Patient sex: M
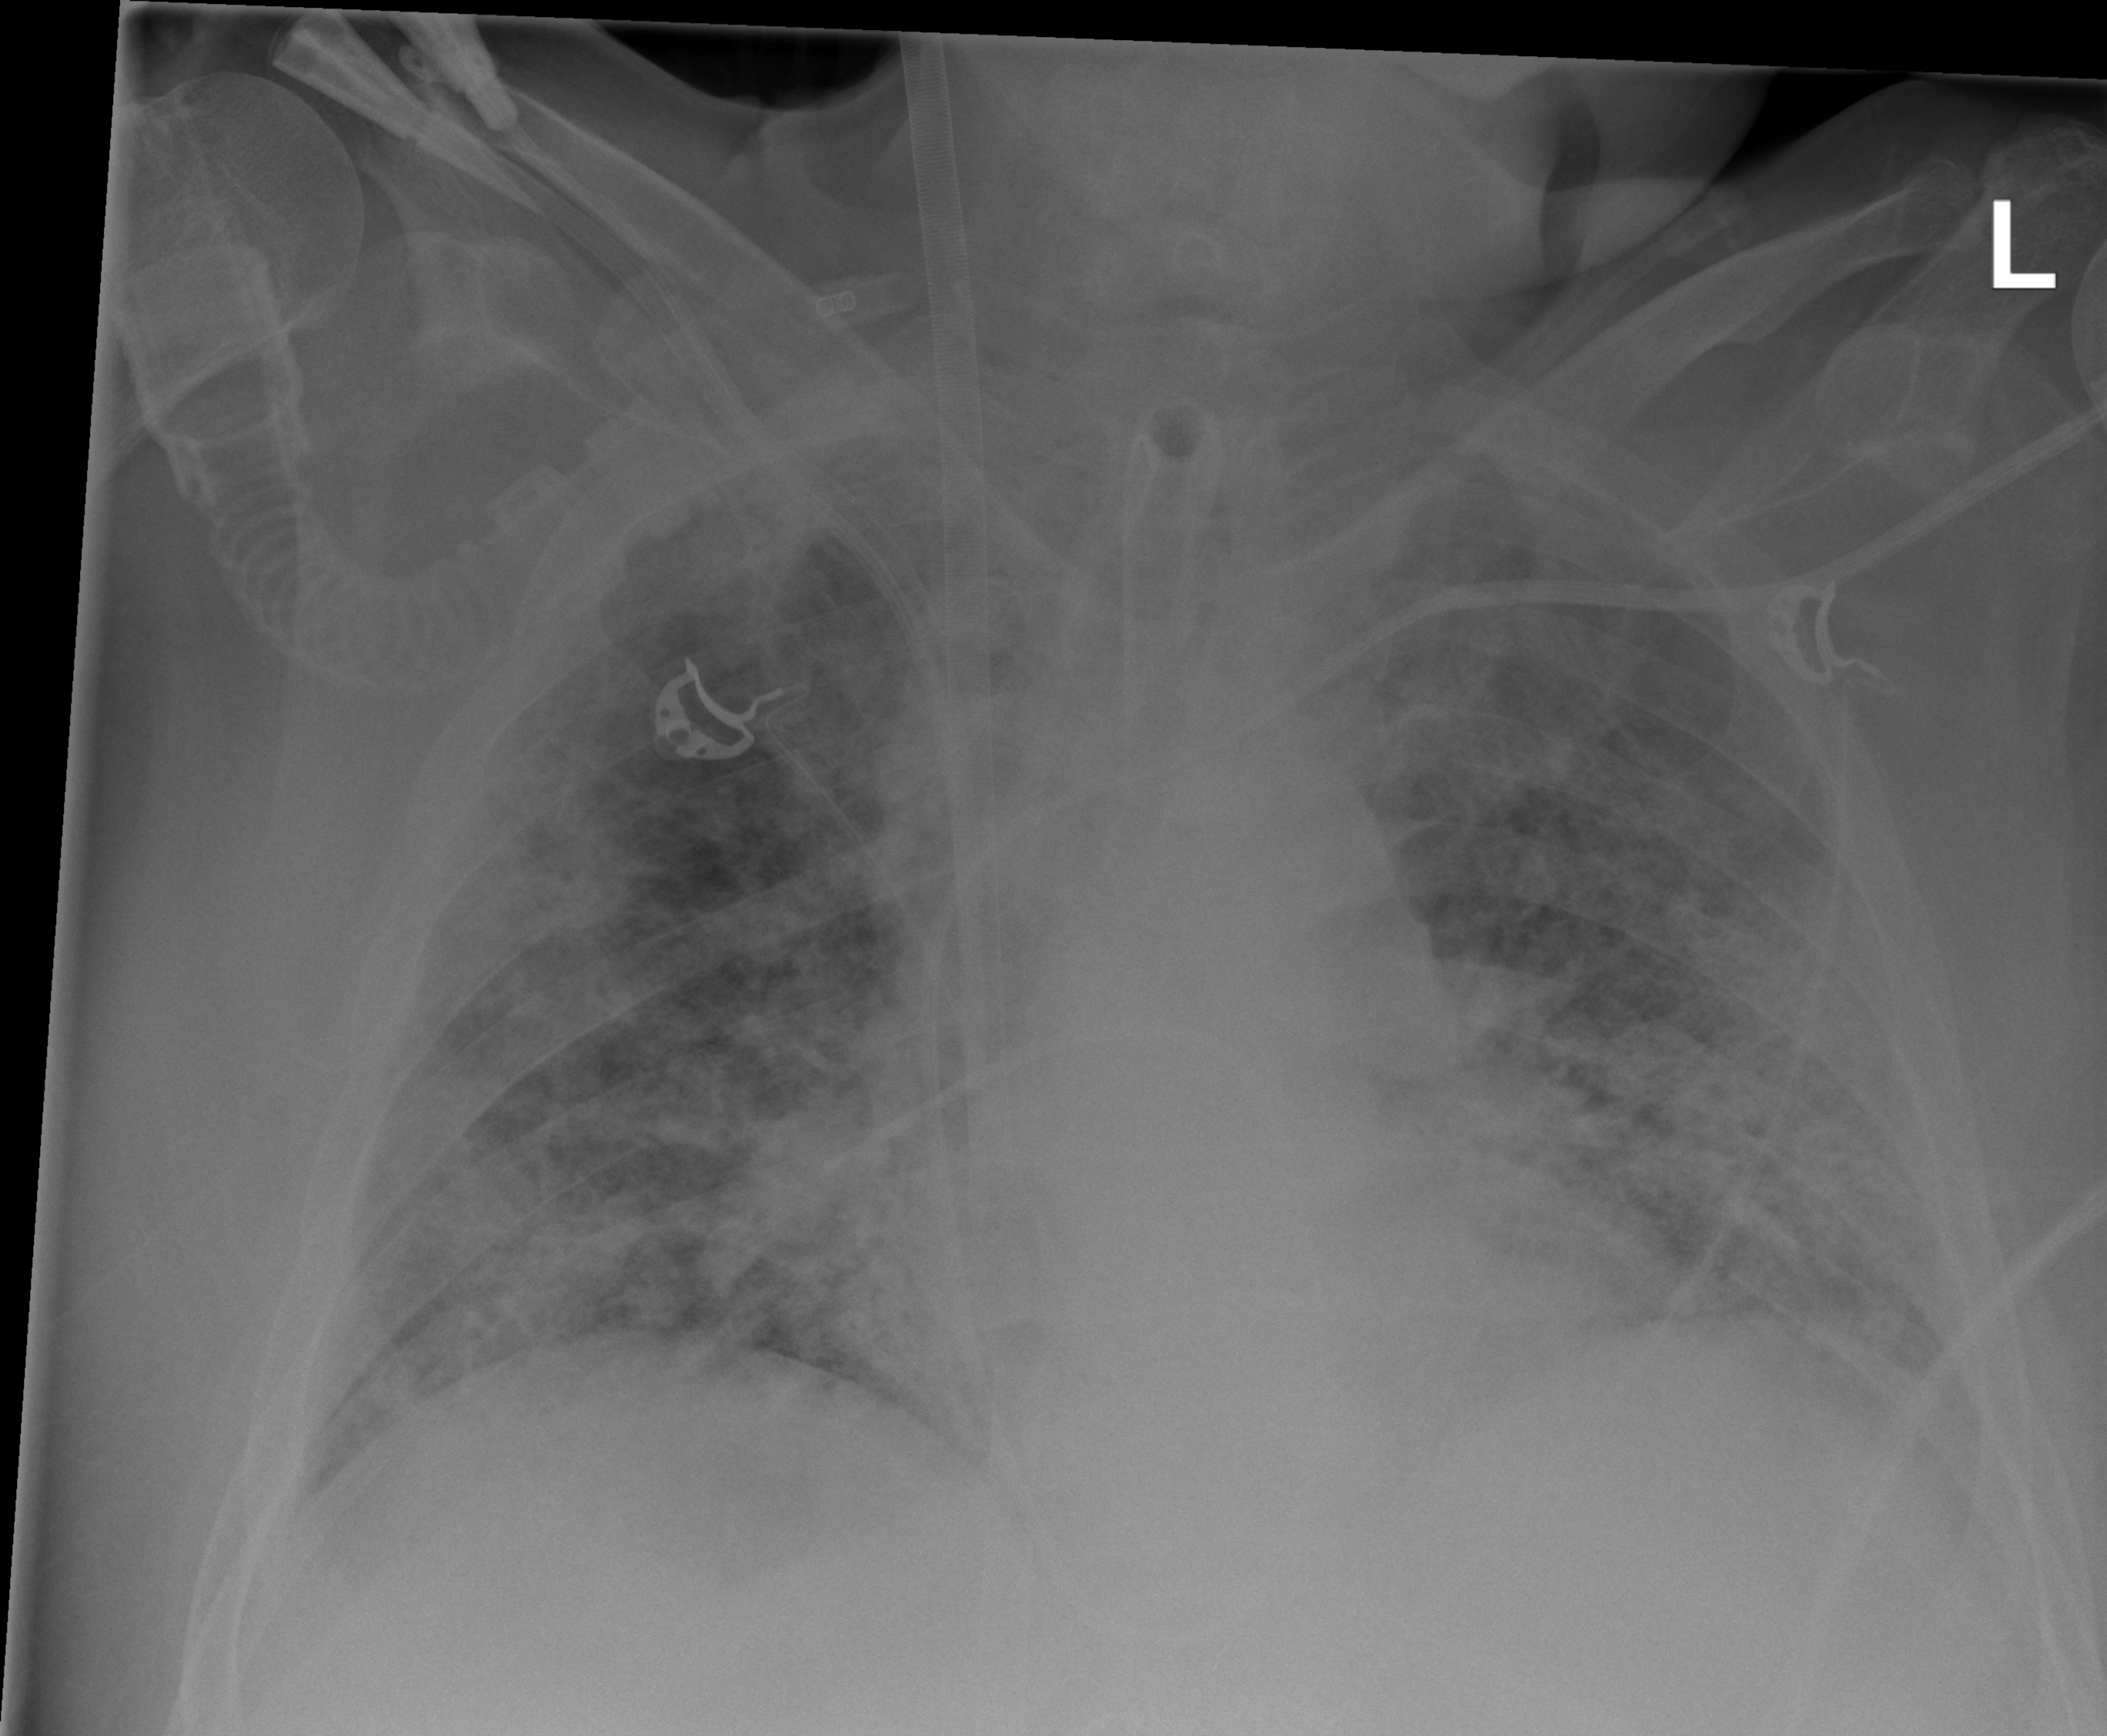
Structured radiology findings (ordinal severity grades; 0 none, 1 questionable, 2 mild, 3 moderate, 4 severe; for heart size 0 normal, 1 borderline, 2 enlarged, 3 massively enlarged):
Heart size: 1
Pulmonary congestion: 3
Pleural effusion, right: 0
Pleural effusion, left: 2
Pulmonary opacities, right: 4
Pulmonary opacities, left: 4
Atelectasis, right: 3
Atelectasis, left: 3